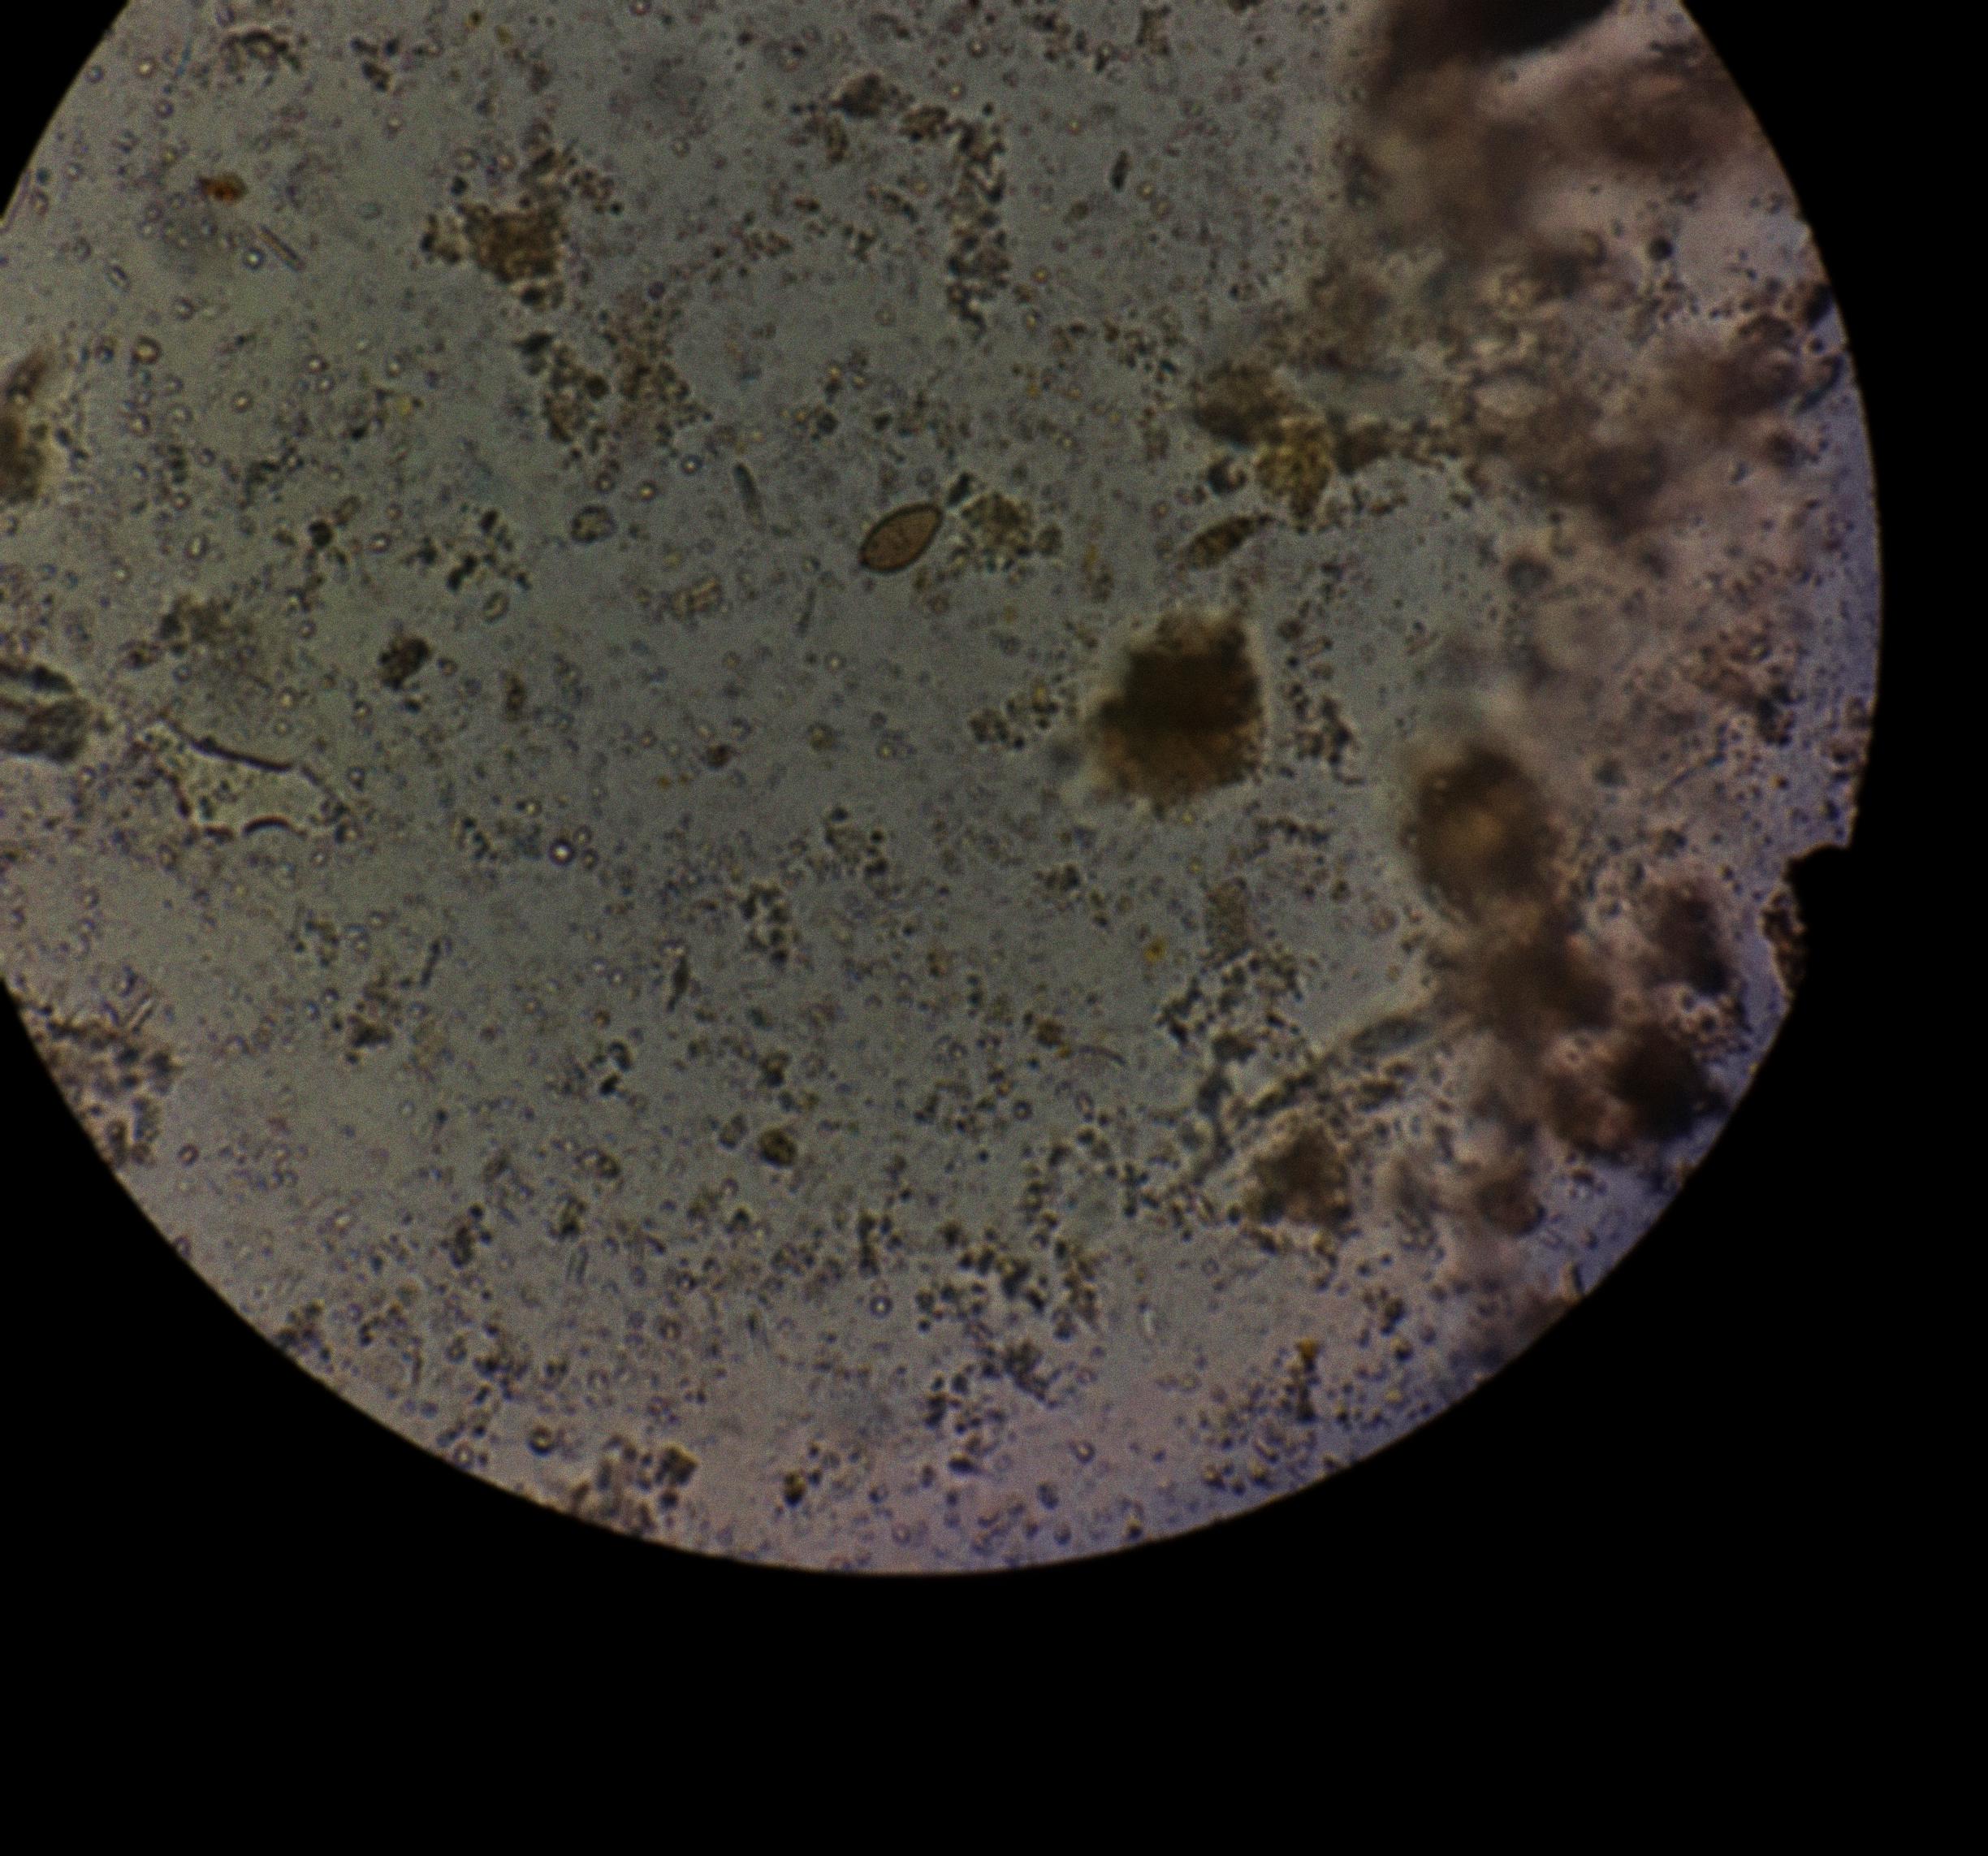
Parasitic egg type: Opisthorchis viverrine